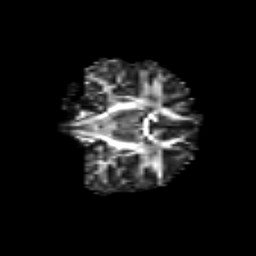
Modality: FA
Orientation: coronal
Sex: female
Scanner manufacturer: siemens
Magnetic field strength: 3 T
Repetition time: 5 s
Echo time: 0.071 s